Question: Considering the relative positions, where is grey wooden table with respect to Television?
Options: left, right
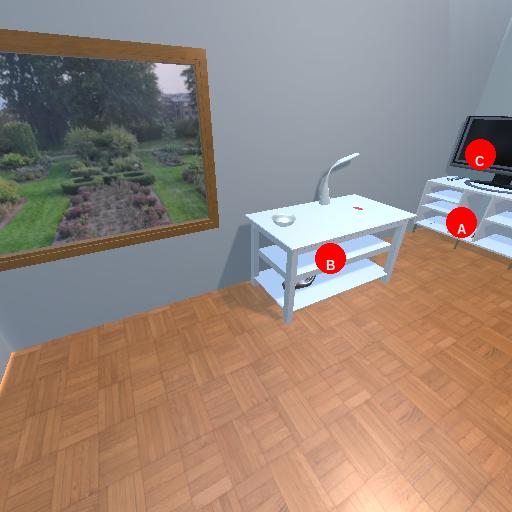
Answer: left